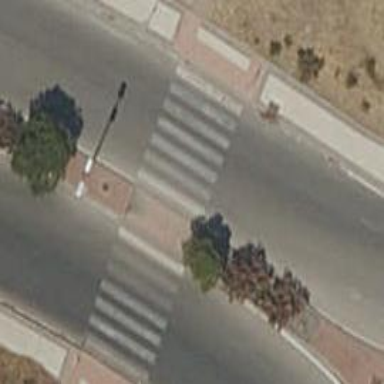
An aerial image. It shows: Unmarked pedestrian crossing with zebra markings.